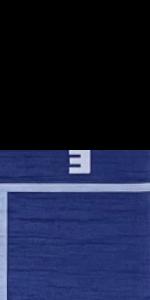
Label: Empty